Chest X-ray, AP view. Patient: 15 years old, sex F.
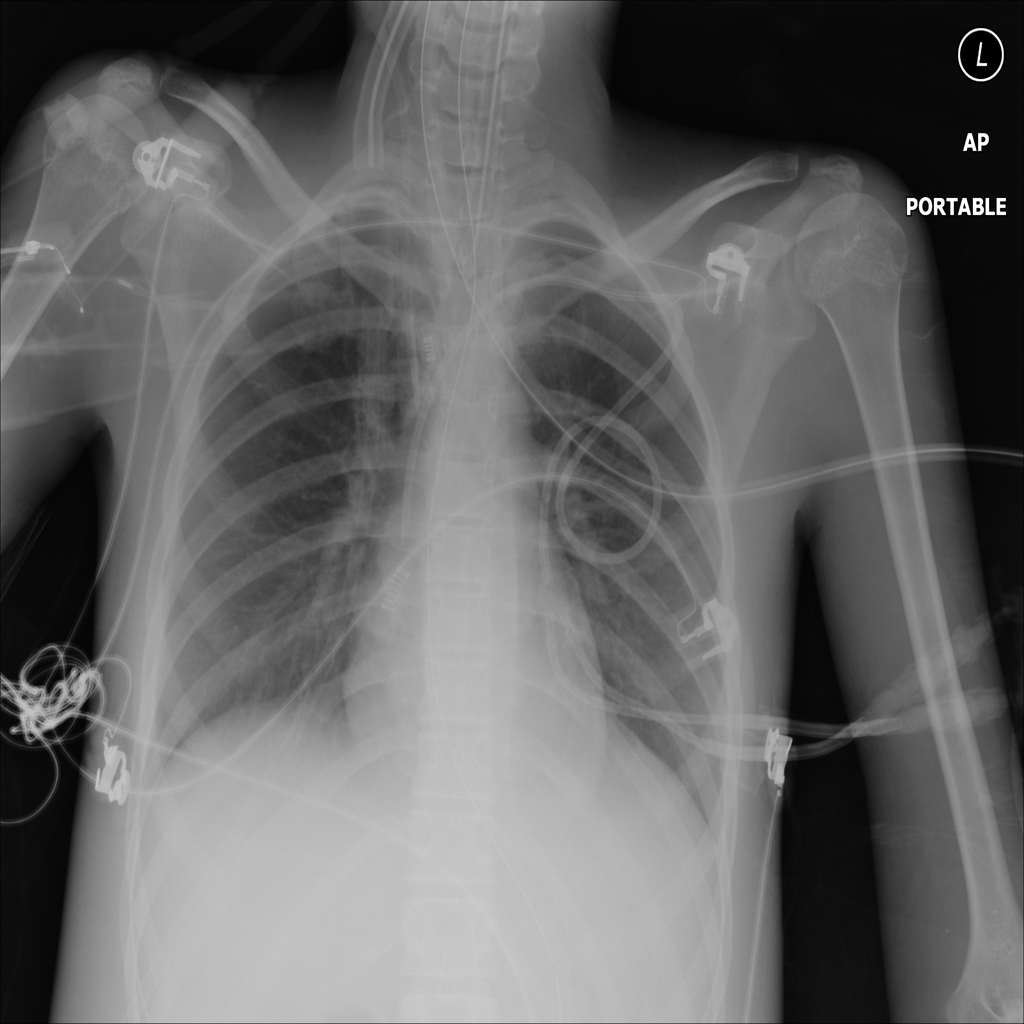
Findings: No Finding